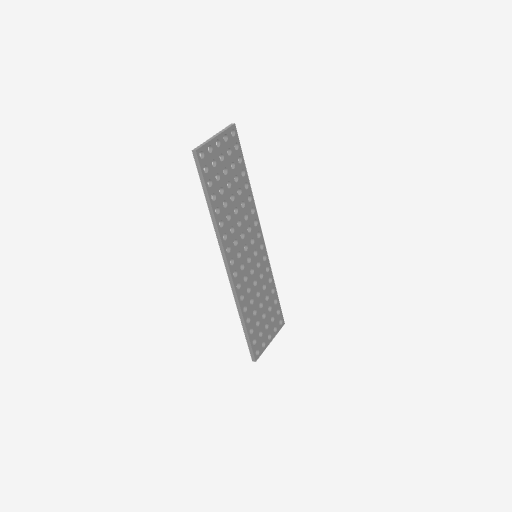
Part: GridPlate5x17H